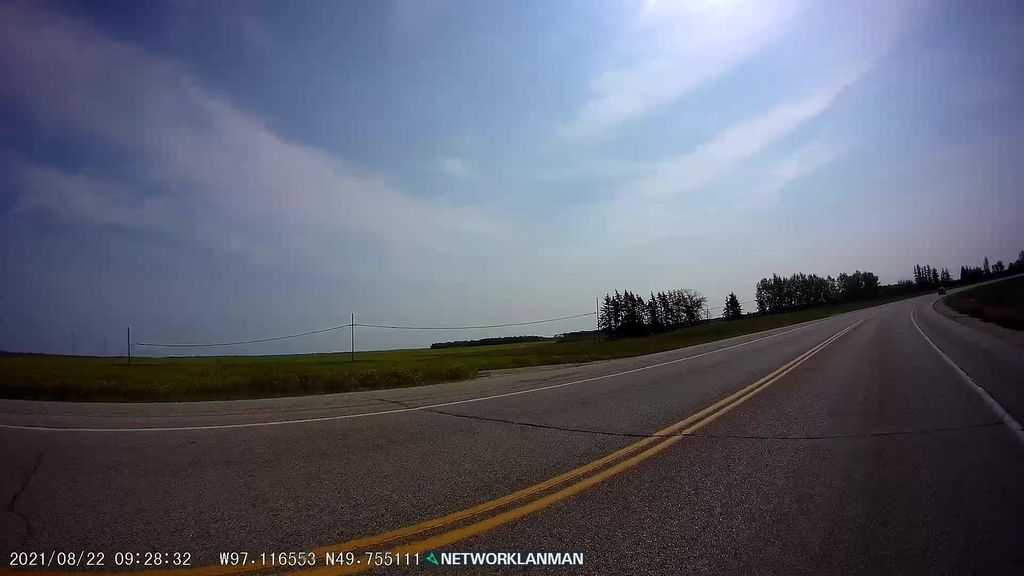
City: winnipeg